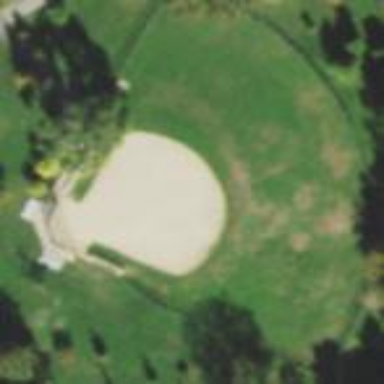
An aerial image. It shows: Baseball pitch for leisure land.